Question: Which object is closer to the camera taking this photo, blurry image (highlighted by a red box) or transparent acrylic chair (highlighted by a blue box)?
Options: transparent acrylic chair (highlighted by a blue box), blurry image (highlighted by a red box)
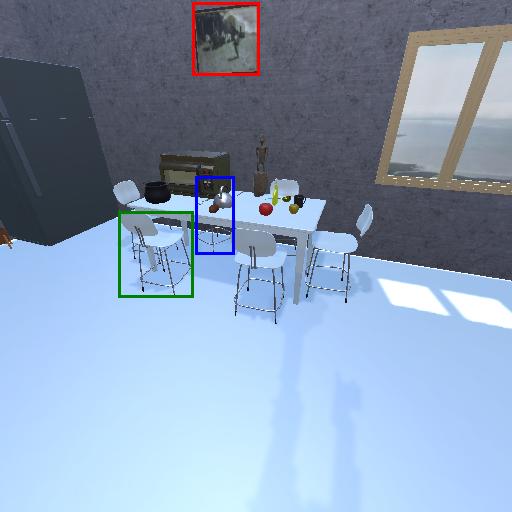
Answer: transparent acrylic chair (highlighted by a blue box)